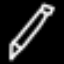
Label: pencil